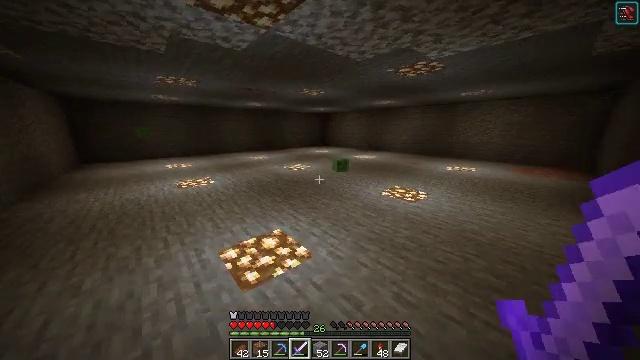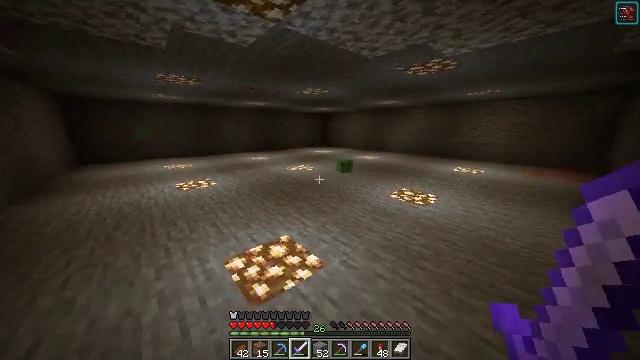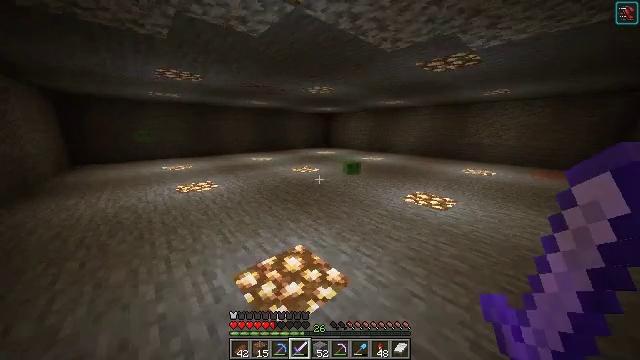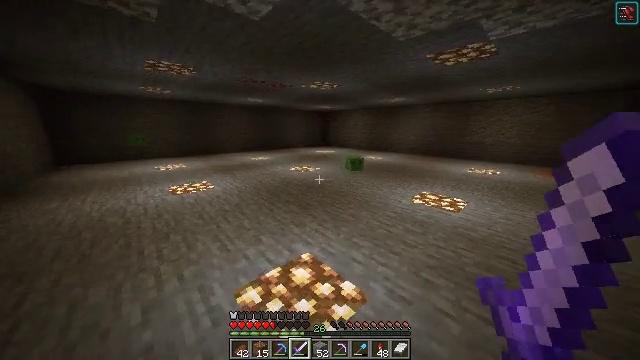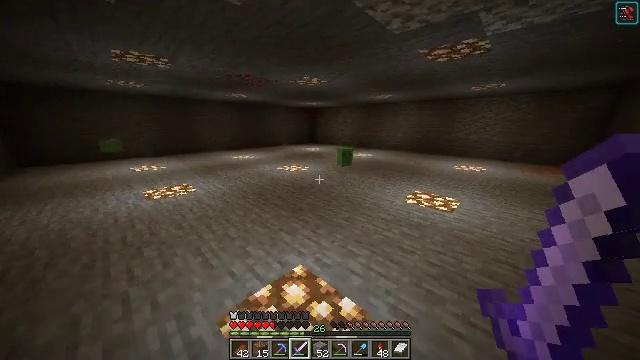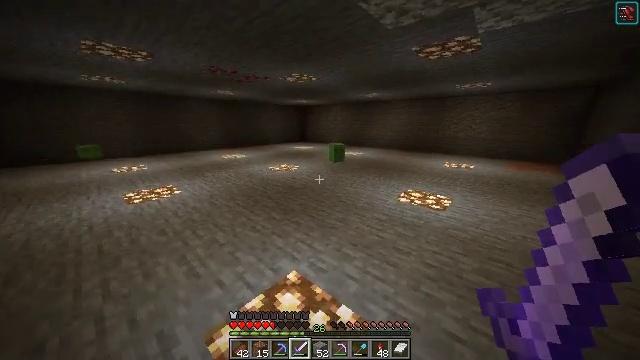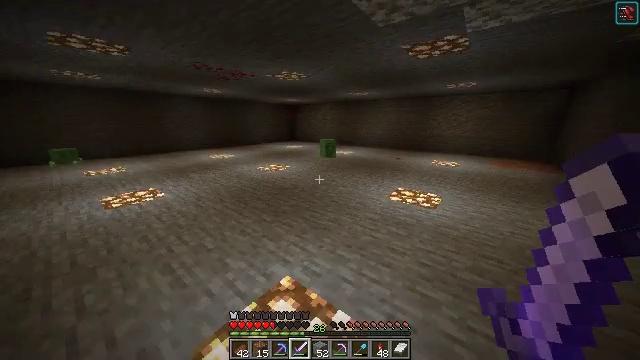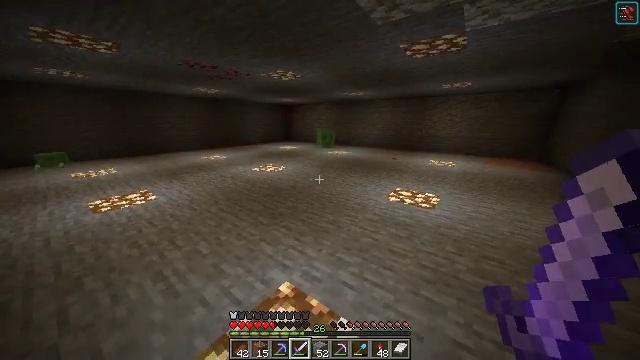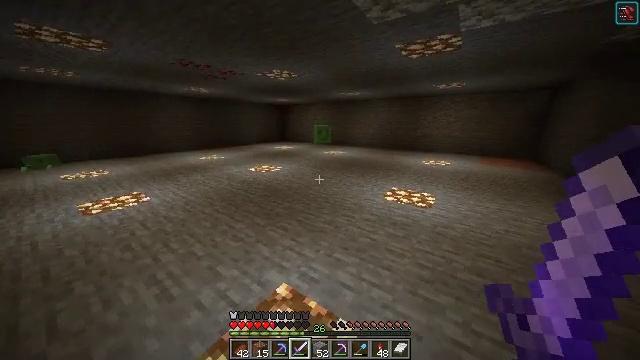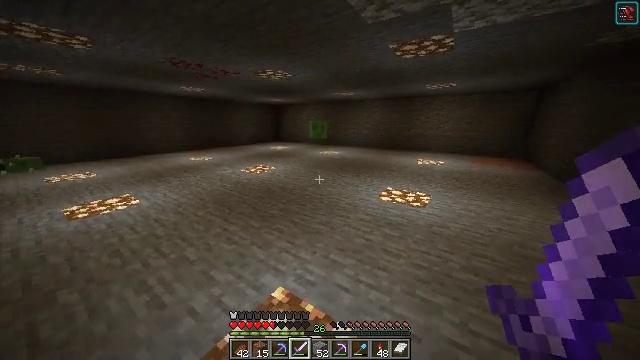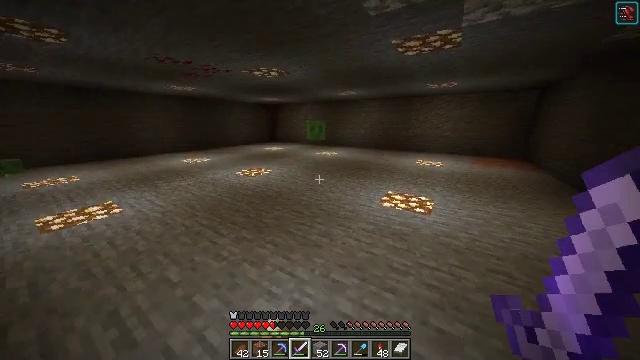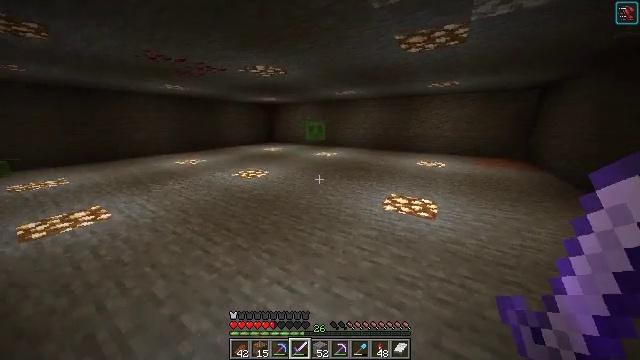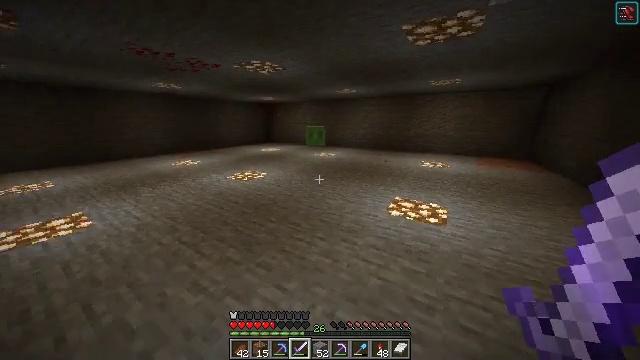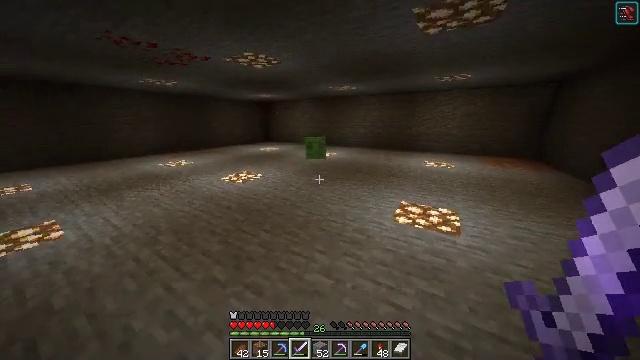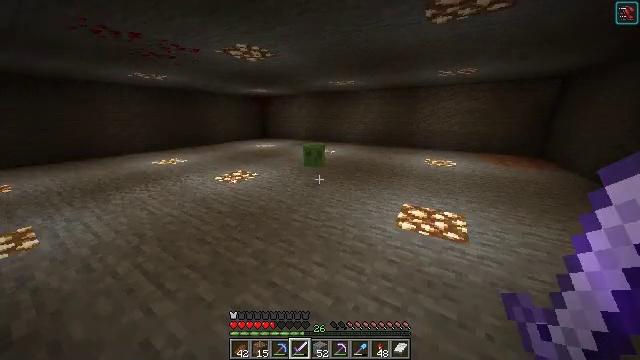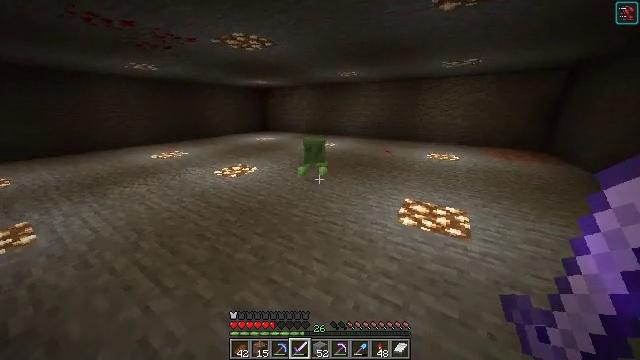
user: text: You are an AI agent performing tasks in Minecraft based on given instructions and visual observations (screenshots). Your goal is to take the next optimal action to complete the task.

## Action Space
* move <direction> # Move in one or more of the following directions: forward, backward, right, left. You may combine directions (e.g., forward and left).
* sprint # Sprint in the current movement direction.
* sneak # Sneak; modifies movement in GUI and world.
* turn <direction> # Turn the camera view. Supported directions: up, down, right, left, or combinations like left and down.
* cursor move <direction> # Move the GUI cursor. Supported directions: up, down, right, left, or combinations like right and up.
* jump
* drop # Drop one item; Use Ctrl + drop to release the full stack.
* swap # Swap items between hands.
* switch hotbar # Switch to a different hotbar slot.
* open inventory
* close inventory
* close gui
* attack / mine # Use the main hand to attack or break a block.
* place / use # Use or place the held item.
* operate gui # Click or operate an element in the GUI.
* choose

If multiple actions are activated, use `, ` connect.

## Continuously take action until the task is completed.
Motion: motion action
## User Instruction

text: Combat the slime.
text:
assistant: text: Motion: move forward and move left
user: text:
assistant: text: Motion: move forward and move left
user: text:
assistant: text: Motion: move forward, turn right
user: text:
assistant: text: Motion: move forward, turn right
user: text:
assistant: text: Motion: turn right
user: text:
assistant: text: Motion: turn right
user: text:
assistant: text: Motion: turn right
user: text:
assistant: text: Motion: turn right
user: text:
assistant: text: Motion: move forward, turn right
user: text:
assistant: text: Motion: move forward
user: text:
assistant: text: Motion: move forward
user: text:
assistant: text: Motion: move forward
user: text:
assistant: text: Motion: move forward
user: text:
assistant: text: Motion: move forward, turn down
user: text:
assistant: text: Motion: move forward, turn down
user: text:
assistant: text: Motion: move forward, turn down
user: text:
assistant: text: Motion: move forward, turn down
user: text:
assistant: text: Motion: move forward, turn down
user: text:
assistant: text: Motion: move forward, turn down
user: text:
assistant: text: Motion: move forward
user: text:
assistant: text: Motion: move forward, turn left and down
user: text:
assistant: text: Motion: no_op
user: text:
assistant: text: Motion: no_op
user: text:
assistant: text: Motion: no_op
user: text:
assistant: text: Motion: no_op
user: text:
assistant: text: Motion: attack / mine
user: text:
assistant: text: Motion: attack / mine
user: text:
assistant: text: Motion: attack / mine
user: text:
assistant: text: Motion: no_op
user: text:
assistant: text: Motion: no_op